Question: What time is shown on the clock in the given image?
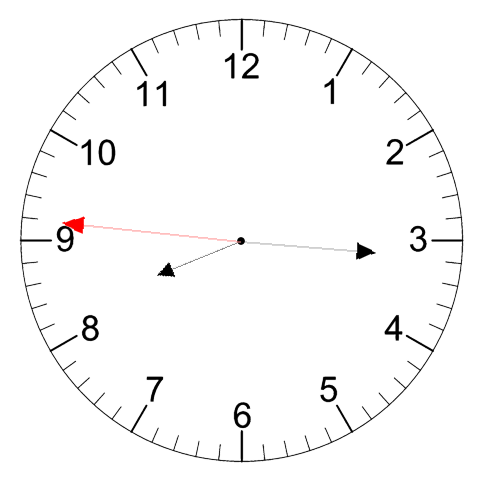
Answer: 08:15:46